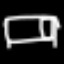
Label: bed